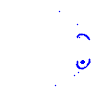
Particle: pion